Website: slack
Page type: payment
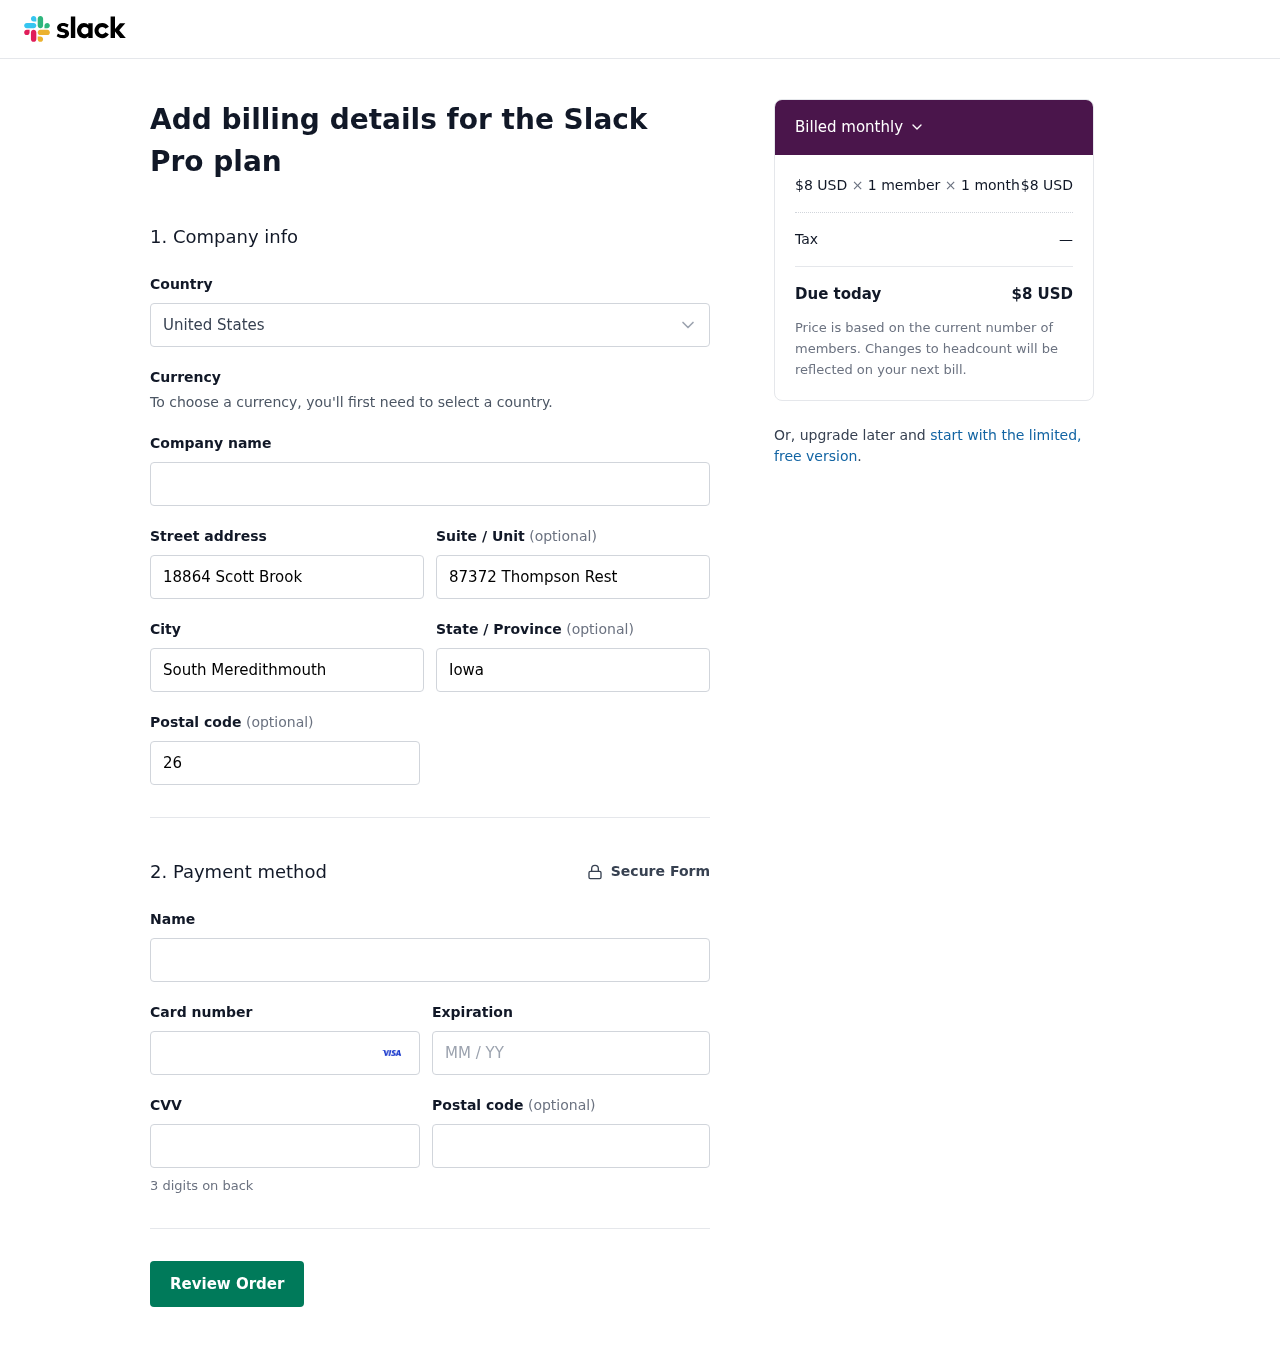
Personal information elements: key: PII_COUNTRY
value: United States
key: PII_STREET
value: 18864 Scott Brook
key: PII_STREET2
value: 87372 Thompson Rest
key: PII_CITY
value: South Meredithmouth
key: PII_STATE
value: Iowa
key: PII_POSTCODE
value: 26480
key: PII_FULLNAME
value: Jennifer Hernandez
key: PII_CARD_NUMBER
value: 4703 6907 3907 7030
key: PII_CARD_EXPIRY
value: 12/26
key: PII_CARD_CVV
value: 533
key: PII_POSTCODE2
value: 14831
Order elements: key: ORDER_PRICE_PER_MEMBER
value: $8 USD
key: ORDER_NUM_MEMBERS
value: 1 member
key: ORDER_NUM_MONTHS
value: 1 month
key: ORDER_SUBTOTAL
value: $8 USD
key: ORDER_TAX
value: —
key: ORDER_TOTAL
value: $8 USD